Question: '''
import java.awt.FlowLayout;
import javax.swing.JFrame;
import javax.swing.JLabel;
public class Gui_Window extends JFrame {
private JLabel Main_L;
public Gui_Window() {
setLayout(new FlowLayout());
Main_L = new JLabel("Did you know it is possible to bind keys?");
add(Main_L);
}
public static void main (String args[]) {
Gui_Window gui = new Gui_Window();
gui.setDefaultCloseOperation(JFrame.EXIT_ON_CLOSE);
gui.setSize(300,300);
gui.setVisible(true);
gui.setTitle("Gamers AudioMute");
gui.setResizable(true);
}
}
'''
I would like to know how to move my "Did you know" Label around. Could you also state how to align left, right, middle and how to move it around by its coordinates?

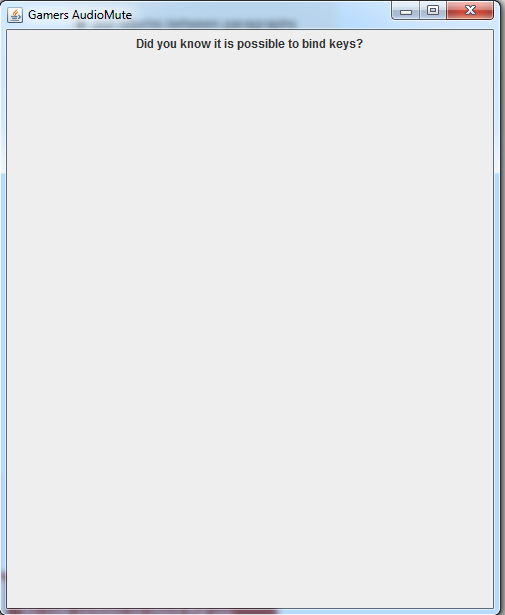
Answer: You can use methods included in Swing classes. Try
'''
mainL.setHorizontalAlignment(SwingConstants.LEFT);
mainL.setVerticalAlignment(SwingConstants.BOTTOM);
'''
The two methods 'setHorizontalAligment' and 'setVeritcalAlignment' both take integers that will set the start of either the horizontal or vertical component of the label to that pixel integer within the Swing window.
You should also read up on SwingConstants which allow you to plug in pre-defined integers by Swing that will align your texts to desirable locations within the panel. Here's a link
<URL>
They are also useful when manipulating different layouts such as 'BorderLayout' and 'GridLayout'.